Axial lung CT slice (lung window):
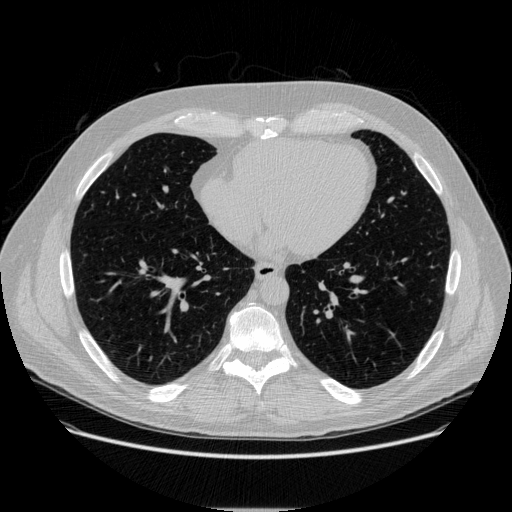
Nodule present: no